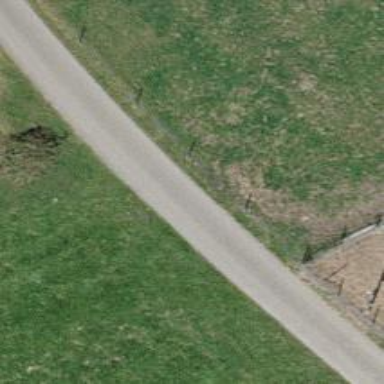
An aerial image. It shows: Unclassified road.